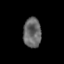
Tissue: skin
Cell type: Epithelial cells
Senescence score: 0.2699
Nuclear area (px): 524
Mean DAPI intensity: 103.489